Question: I have a simple ggplot line graph that plots data by month-year(x = month year, y = sum) over the past 2+ years. I want to add background shading for each year to help distinguish the months and seasonality. Is there any way to do this? If not I will settle for major tick marks at each January (2015, 2016, 2017 etc.). In my ideal, the background of the first 12 data points would be one color, the second 12 another color and so on. Ideally this would be future proof as I will continually be adding data to this data frame as time goes on.

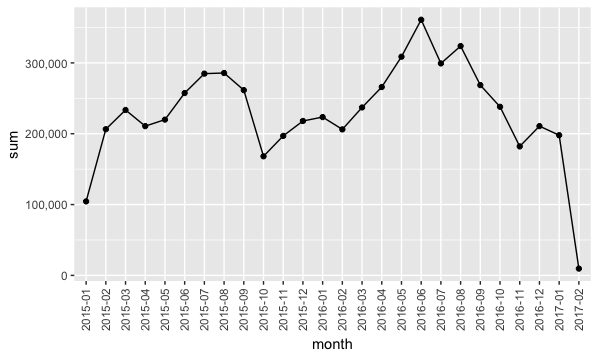
Answer: One possibility is to use 'geom_tile()' to plot a layer of coloured rectangles first and then the point and line layers on top:
'''
ggplot(df, aes(x = year_month, y = sum, group = 1)) +
geom_tile(aes(fill = stringr::str_sub(year_month, end = 4)),
width = 1, height = Inf, alpha = 0.3) +
labs(fill = "year") +
geom_point() +
geom_line() +
theme(axis.text.x = element_text(angle = 90, vjust = 0.5))
'''
<URL>
'geom_tile()' uses the 'fill' aesthetic to colour the tiles. The colour is derived from extracting the year from the 'year_month' variable.
This is achieved by calling the 'str_sub()' function from the 'stringr' package which
extracts and replaces substrings from a character vector. Besides the character vector, this function takes two parameters 'start' and 'end' to specify the positions of the first and last character, resp., to be extracted. 'start' defaults to '1L' so only the 'end' position has to be specified.
If the time series will be extendend in the future the colour scheme will adopt itself automatically as the OP had requested.
The parameter 'alpha = 0.3' to 'geom_tile()' makes the background colours transparent so that the panel grid lines shine through.
'labs(fill = "year")' is used to rename the legend title conveniently.
## Data
Unfortunately, the OP hasn't provided a reproducible example so it was necessary to prepare own sample data:
'''
set.seed(1234)
n_month <- 26
df <- data.frame(
month = seq(as.Date("2015-01-01"), length.out = n_month, by = "month"),
sum = rnorm(n_month, mean = 200000, sd = 50000)
)
df$year_month <- format(df$month, "%Y-%m")
str(df)
#'data.frame': 26 obs. of 3 variables:
# $ month : Date, format: "2015-01-01" "2015-02-01" "2015-03-01" ...
# $ sum : num 2<PHONE> 1<PHONE> 130593 ...
# $ year_month: chr "2015-01" "2015-02" "2015-03" "2015-04" ...
'''